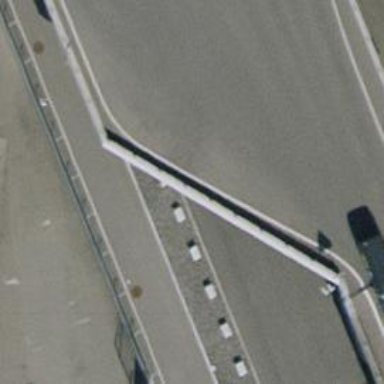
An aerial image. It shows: Asphalt driveway for service vehicles.